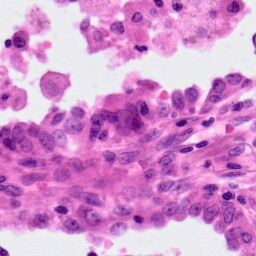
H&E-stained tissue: Lung